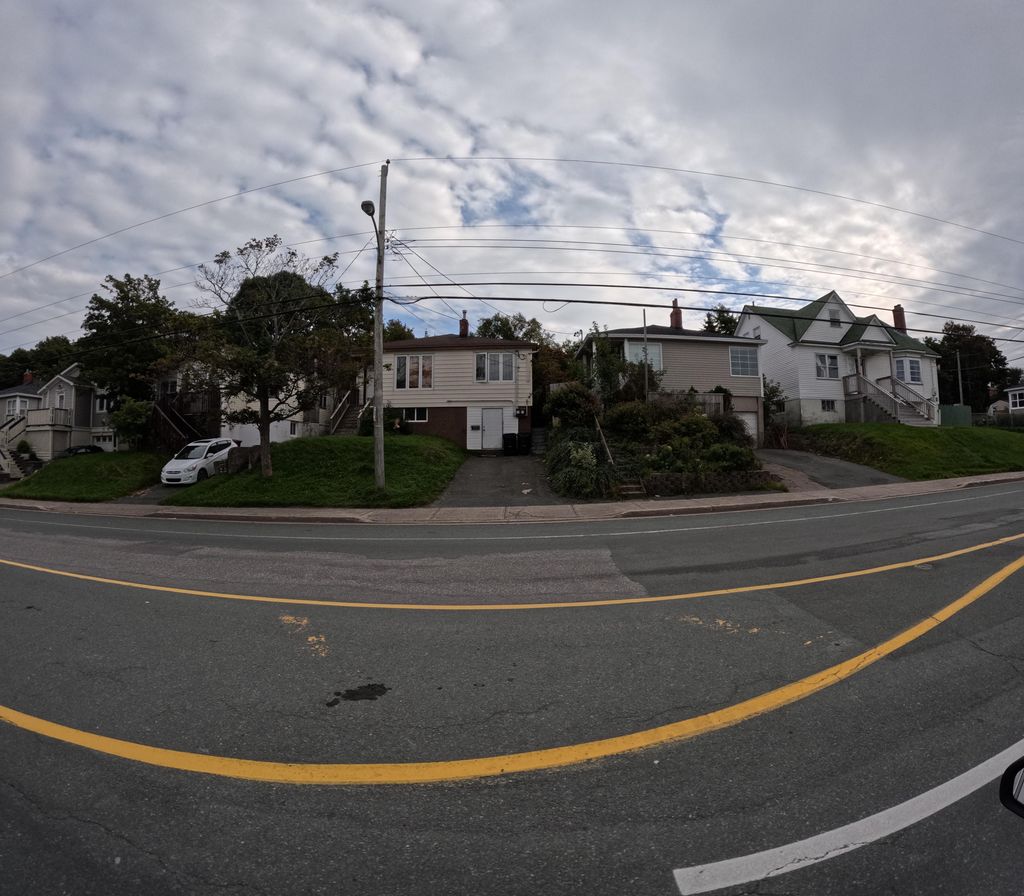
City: st_johns